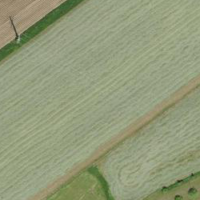
EUNIS habitat code: 52
Species observed at this site:
Silene dioica